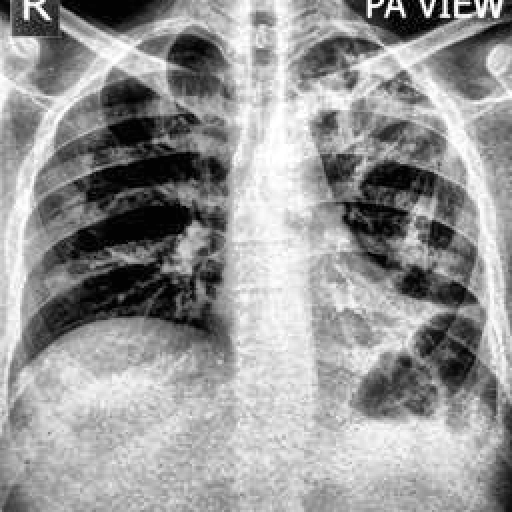
Finding: TUBERCULOSIS